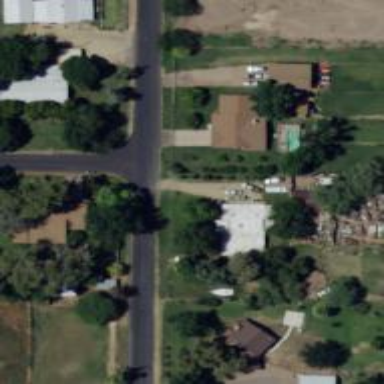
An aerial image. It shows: Residential road.